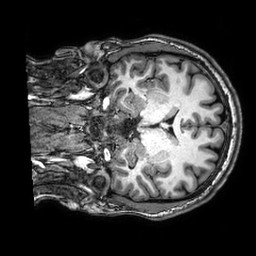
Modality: T1w
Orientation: coronal
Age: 28
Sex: male
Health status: healthy